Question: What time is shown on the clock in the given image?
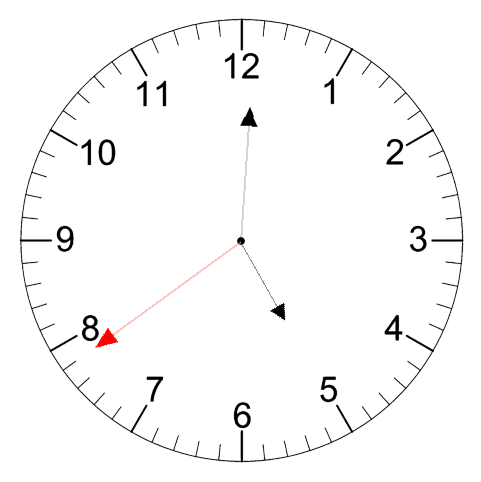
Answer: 05:00:39